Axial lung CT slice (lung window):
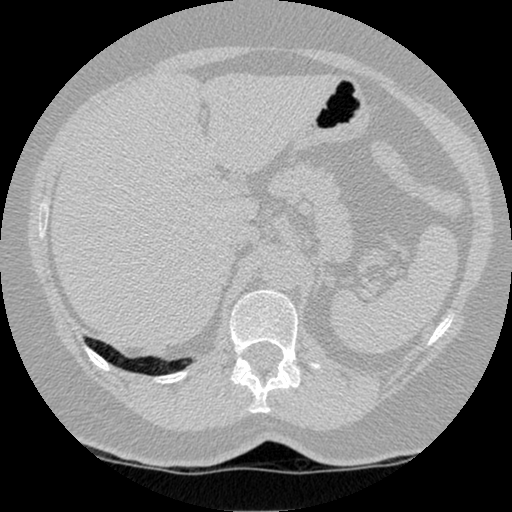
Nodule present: no